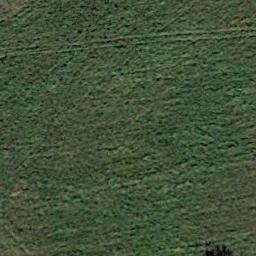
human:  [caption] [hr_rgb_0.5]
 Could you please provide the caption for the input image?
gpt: A large lush green meadow covered with green grass .

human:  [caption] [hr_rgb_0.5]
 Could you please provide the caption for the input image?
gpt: The meadow is dense but uneven .

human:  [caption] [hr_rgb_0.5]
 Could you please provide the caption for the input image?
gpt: The entire image is dominated by grass .

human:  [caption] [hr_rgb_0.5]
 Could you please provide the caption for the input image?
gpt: This meadow has evenly distributed dense grasses and a trail is also on the meadow .

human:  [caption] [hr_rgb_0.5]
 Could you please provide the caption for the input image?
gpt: A dense meadow with many green grass .